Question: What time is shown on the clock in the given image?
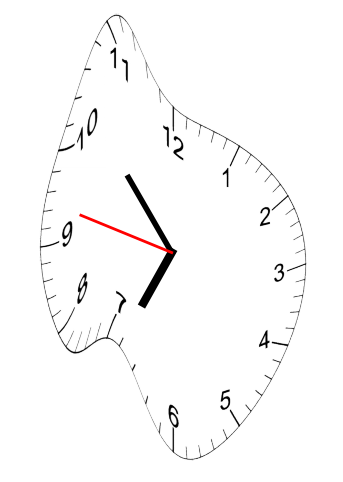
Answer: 06:52:47